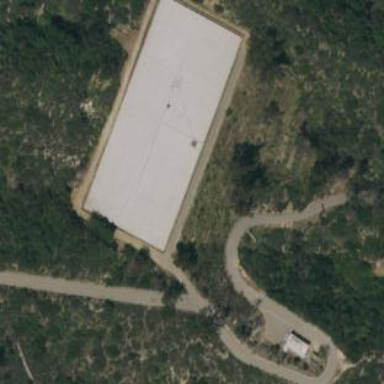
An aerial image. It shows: Storage tank used for holding water.